【题型】解答题　【知识点】函数　【难度】medium
如图，已知函数 \( f(x)=A\sin(\omega x+\varphi)(A>0,\omega>0,0<\varphi<\pi) \) 的图象与 \( y \) 轴交于点 \( D \)，与 \( x \) 轴交于点 \( B \) 和点 \( C \)，\( E \) 是点 \( D \) 关于点 \( C \) 的对称点，已知点 \( B \)，\( E \) 的横坐标分别为 \( -\dfrac{\pi}{6},\dfrac{2\pi}{3} \).

\begin{enumerate}
\item (1) 求 \( \omega \) 的值，曲线 \( y=f(x) \) 的对称轴方程以及函数 \( f(x) \) 的单调递减区间；
\item (2) 已知 \( |OD|=\dfrac{\sqrt{3}}{2} \)，求此时 \( A \) 的值和 \( \triangle BCD \) 的面积．
\end{enumerate}
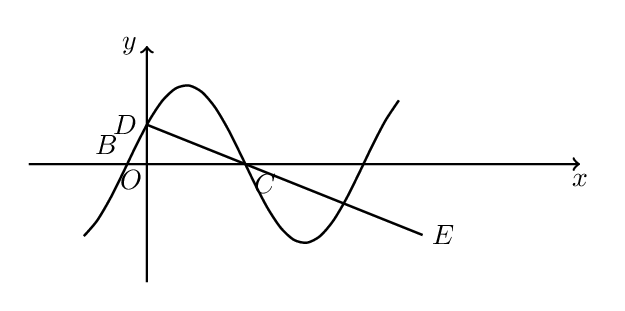
【解答】
\textbf{【答案】}(1) $\omega=2$；$y=f(x)$的对称轴为$x=\dfrac{1}{2}k\pi+\dfrac{\pi}{12}(k\in\mathbb{Z})$；函数$f(x)$的单调递减区间为$\left[k\pi+\dfrac{\pi}{12},k\pi+\dfrac{7\pi}{12}\right]$，其中$k\in\mathbb{Z}$
\vspace{0.5em}
(2) $A=1$，面积为$\dfrac{\sqrt{3}\pi}{8}$
\vspace{1em}
\textbf{【难度】}0.4
\vspace{0.5em}
\textbf{【知识点】}求正弦（型）函数的对称轴及对称中心、由图象确定正（余）弦型函数解析式、求$\sin x$型三角函数的单调性
\vspace{1em}
\textbf{【分析】}(1) 求得点$C$的坐标为$\left(\dfrac{\pi}{3},0\right)$，进而可求得周期，求得$\omega=2$，进而利用对称性可求得函数$f(x)$的单调递减区间；
\vspace{0.5em}
(2) 利用$f\left(-\dfrac{\pi}{6}\right)=0$，求得$\varphi=\dfrac{\pi}{3}$，利用$f(0)=\dfrac{\sqrt{3}}{2}$，求得$A$，进而可求$\triangle BCD$的面积．
\vspace{1em}
\textbf{【详解】}(1) 依题意，$C$为$DE$的中点，因此点$C$的坐标为$\left(\dfrac{\pi}{3},0\right)$，
\vspace{0.5em}
所以$|BC|=\dfrac{\pi}{3}-\left(-\dfrac{\pi}{6}\right)=\dfrac{\pi}{2}$，即$\dfrac{T}{2}=\dfrac{\pi}{2}$，从而$\omega=2$；
\vspace{0.5em}
且$BC$的中点$F$的横坐标为$\dfrac{\dfrac{\pi}{3}+\left(-\dfrac{\pi}{6}\right)}{2}=\dfrac{\pi}{12}$，
\vspace{0.5em}
故曲线$y=f(x)$的对称轴方程为$x=\dfrac{1}{2}k\pi+\dfrac{\pi}{12}(k\in\mathbb{Z})$；
\vspace{0.5em}
又$2\times\dfrac{\pi}{3}-\dfrac{\pi}{12}=\dfrac{7\pi}{12}$（此为点$F$关于$C$对称的点的横坐标），
\vspace{0.5em}
所以函数$f(x)$的单调递减区间为$\left[k\pi+\dfrac{\pi}{12},k\pi+\dfrac{7\pi}{12}\right]$，其中$k\in\mathbb{Z}$．
\vspace{1em}
(2) 由题意，$f\left(-\dfrac{\pi}{6}\right)=0$，故$2\times\left(-\dfrac{\pi}{6}\right)+\varphi=k\pi(k\in\mathbb{Z})$，
\vspace{0.5em}
因为$0<\varphi<\pi$，解得$\varphi=\dfrac{\pi}{3}$，所以$f(x)=A\sin\left(2x+\dfrac{\pi}{3}\right)$．
\vspace{0.5em}
又$f(0)=\dfrac{\sqrt{3}}{2}$，所以$A\sin\dfrac{\pi}{3}=\dfrac{\sqrt{3}}{2}$，解得$A=1$，
\vspace{0.5em}
显然，$\triangle BCD$的面积$=\dfrac{1}{2}|BC|\cdot|OD|=\dfrac{1}{2}\times\dfrac{\pi}{2}\times\dfrac{\sqrt{3}}{2}=\dfrac{\sqrt{3}\pi}{8}$．